Aerial crown-view tile of a tropical tree (Barro Colorado Island, Panama), acquired 20240716:
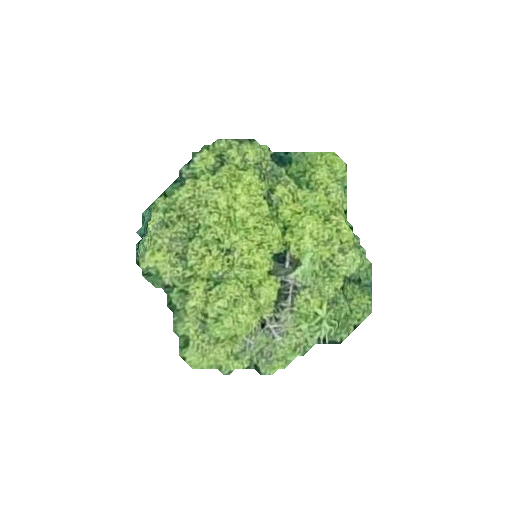
Species: Guatteria lucens
GBIF accepted scientific name: Guatteria lucens
Crown area: 64.218 m²